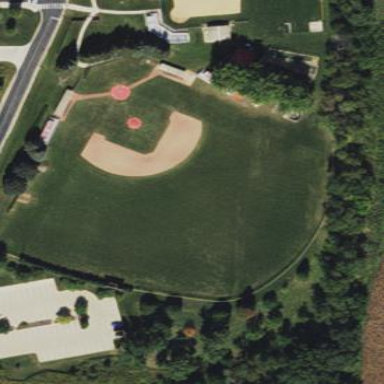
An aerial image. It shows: Baseball pitch for leisure and sports activities.